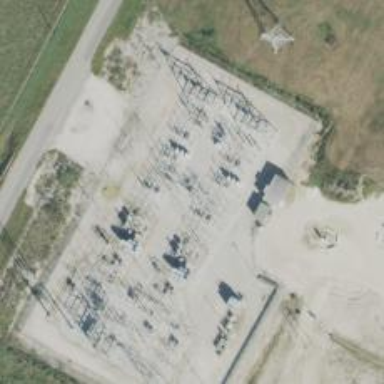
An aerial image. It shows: Switch used for power control.